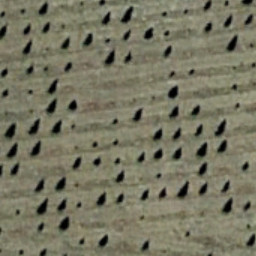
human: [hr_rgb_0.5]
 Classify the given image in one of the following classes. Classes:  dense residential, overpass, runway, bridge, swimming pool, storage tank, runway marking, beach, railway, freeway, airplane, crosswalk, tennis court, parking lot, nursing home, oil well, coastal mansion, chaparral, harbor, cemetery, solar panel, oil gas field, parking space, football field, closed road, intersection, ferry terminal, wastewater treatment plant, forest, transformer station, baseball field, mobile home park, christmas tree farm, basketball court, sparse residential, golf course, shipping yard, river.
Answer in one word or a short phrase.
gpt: christmas tree farm